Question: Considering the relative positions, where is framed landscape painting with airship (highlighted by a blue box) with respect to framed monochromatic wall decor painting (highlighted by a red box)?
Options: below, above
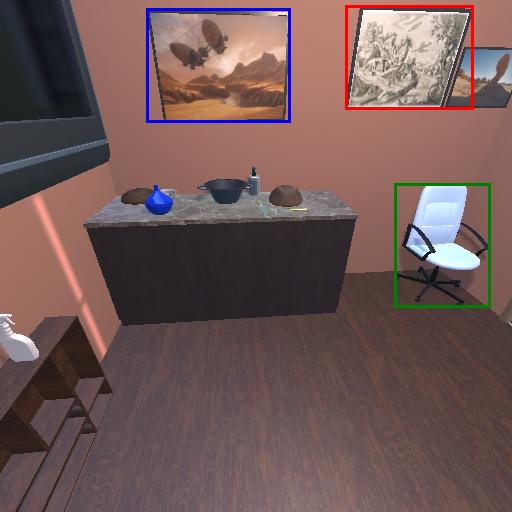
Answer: below